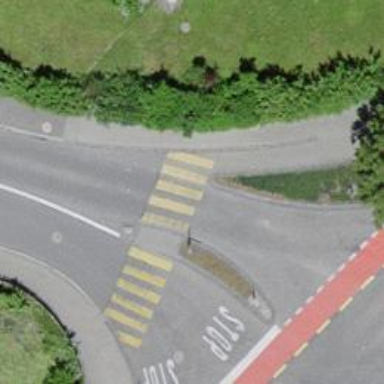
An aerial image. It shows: Zebra crossing with road island.